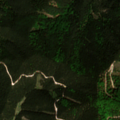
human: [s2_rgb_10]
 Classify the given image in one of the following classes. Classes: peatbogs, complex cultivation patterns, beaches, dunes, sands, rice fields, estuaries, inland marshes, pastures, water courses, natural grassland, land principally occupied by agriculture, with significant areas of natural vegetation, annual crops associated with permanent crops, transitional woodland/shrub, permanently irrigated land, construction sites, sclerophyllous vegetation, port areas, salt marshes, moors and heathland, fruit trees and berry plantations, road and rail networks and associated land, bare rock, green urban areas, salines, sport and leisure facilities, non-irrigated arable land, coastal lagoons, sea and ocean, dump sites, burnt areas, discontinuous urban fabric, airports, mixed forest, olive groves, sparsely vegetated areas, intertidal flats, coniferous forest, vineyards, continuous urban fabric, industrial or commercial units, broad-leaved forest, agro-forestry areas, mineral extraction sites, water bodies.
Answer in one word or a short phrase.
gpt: coniferous forest, mixed forest